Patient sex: M
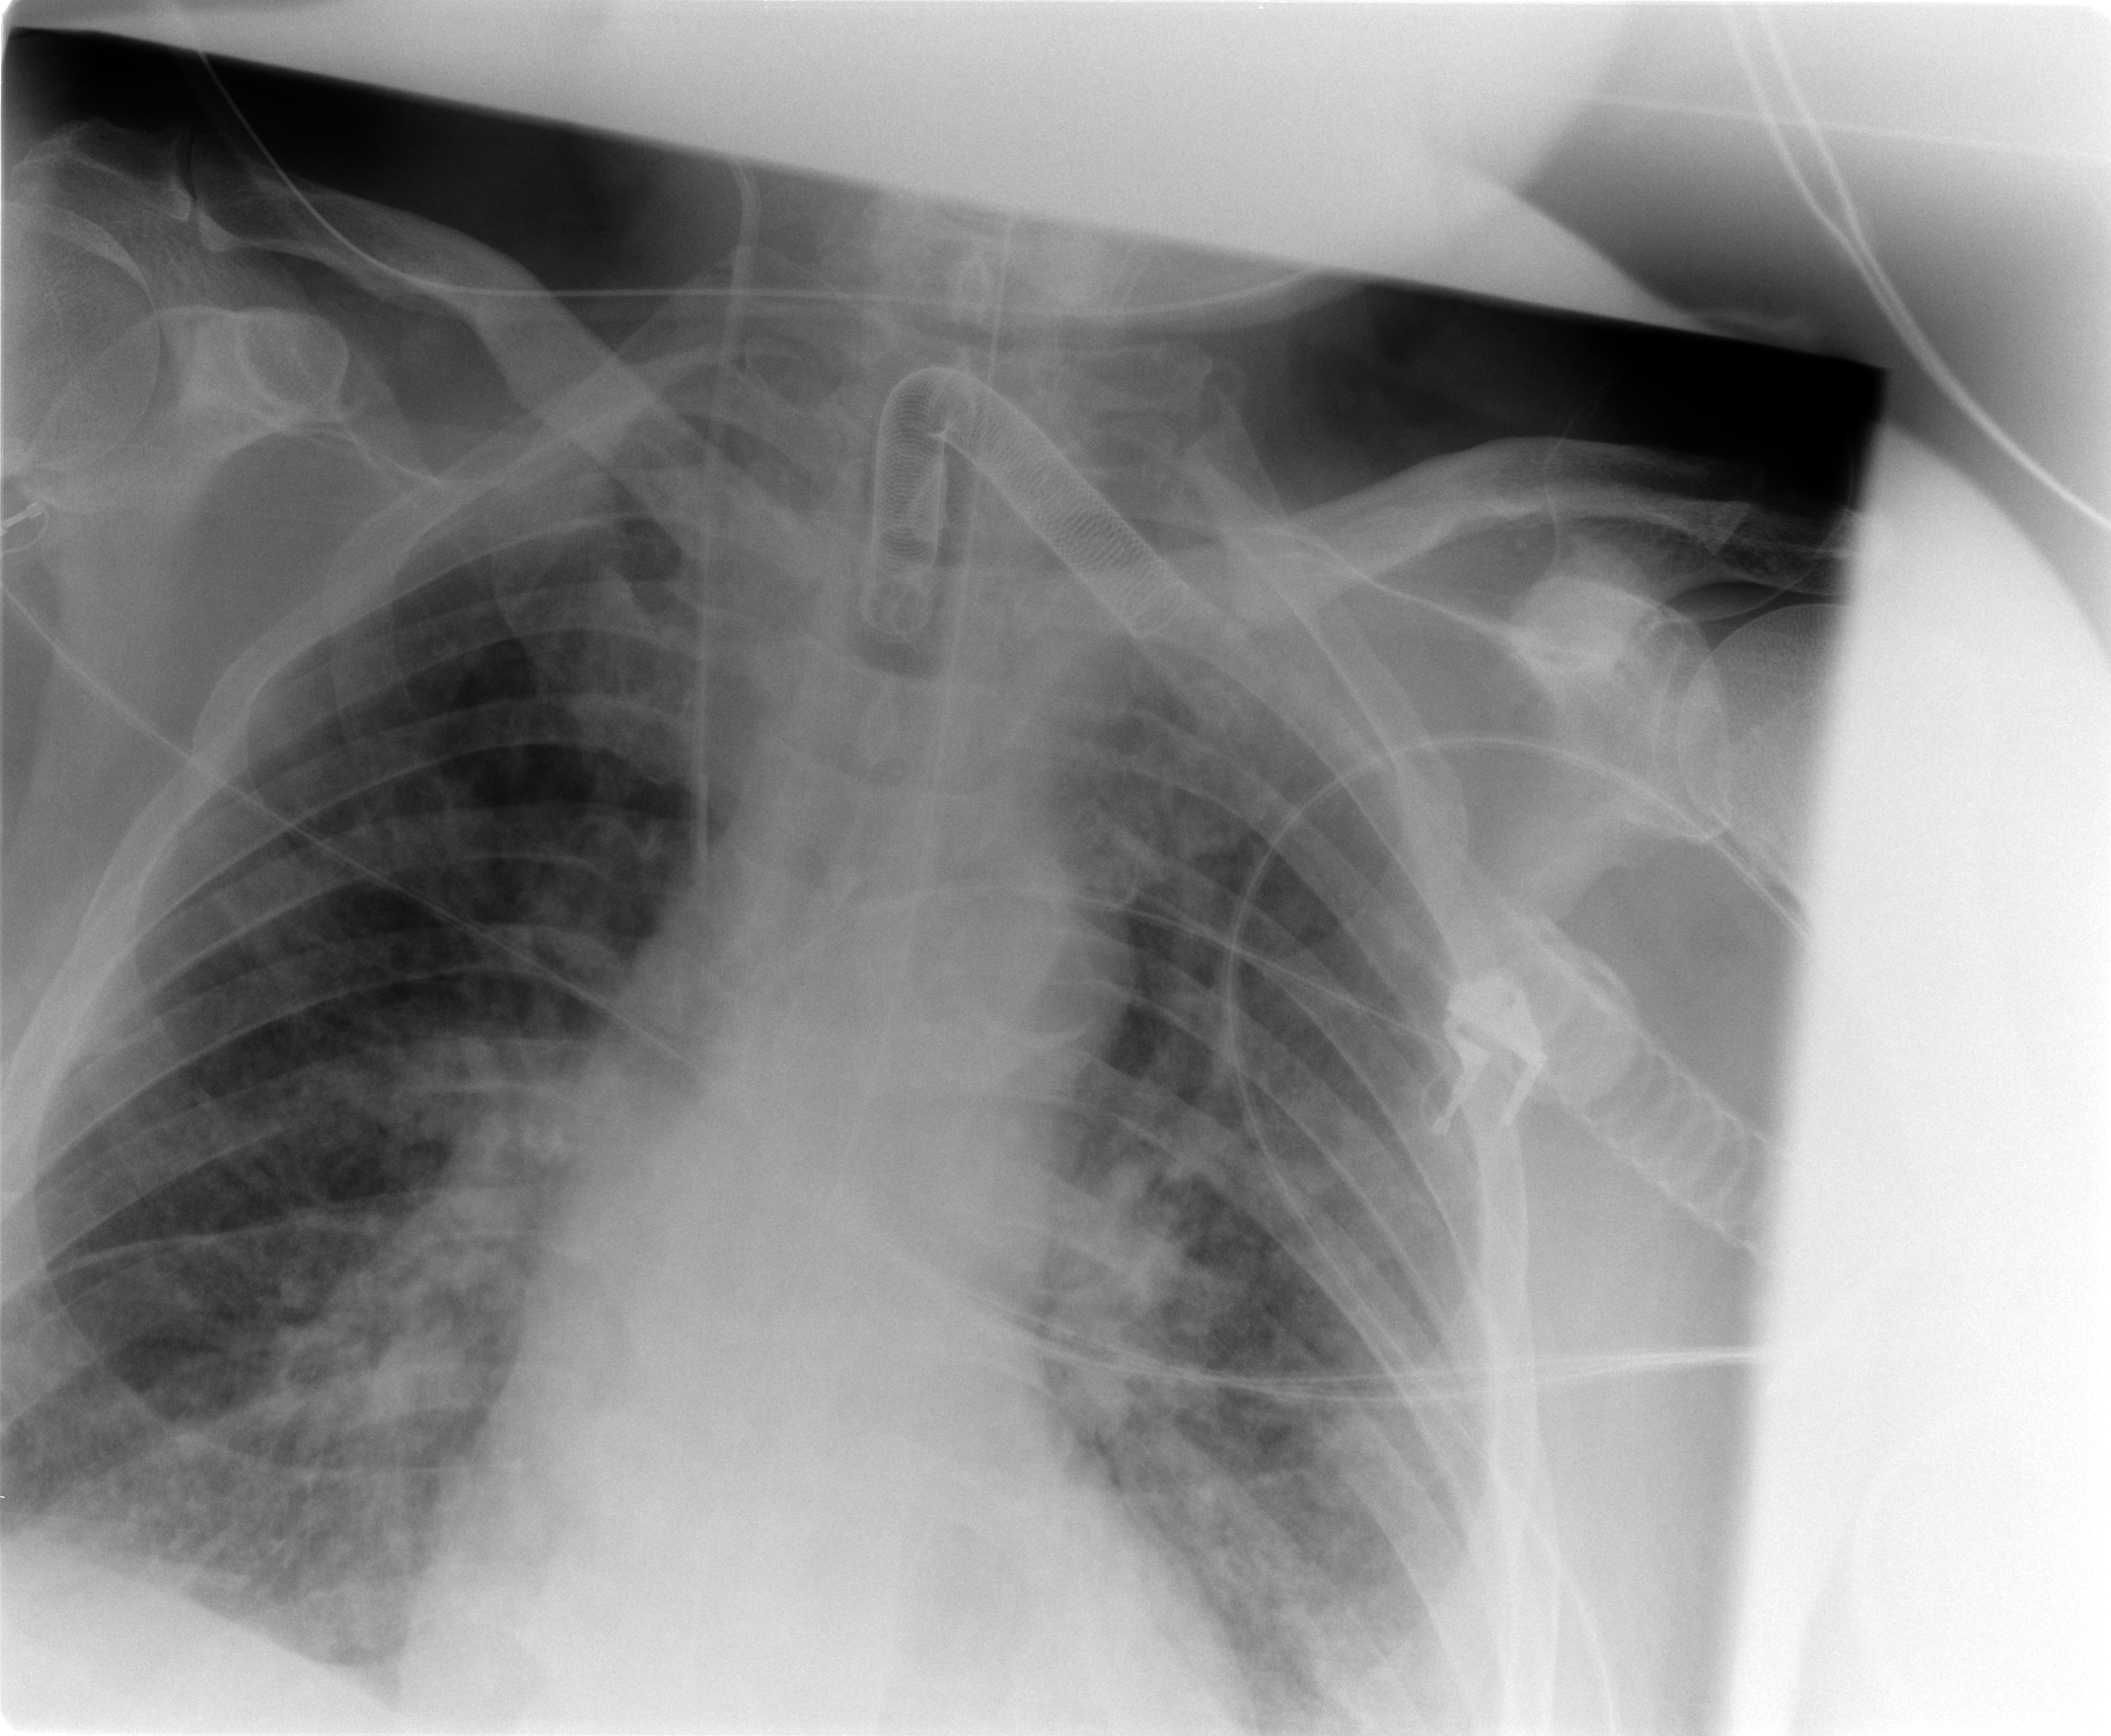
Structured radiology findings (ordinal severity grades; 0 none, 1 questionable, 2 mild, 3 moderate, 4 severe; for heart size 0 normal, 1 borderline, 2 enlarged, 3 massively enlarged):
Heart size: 2
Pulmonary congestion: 3
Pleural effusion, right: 0
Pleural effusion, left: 2
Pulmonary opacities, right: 3
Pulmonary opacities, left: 3
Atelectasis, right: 2
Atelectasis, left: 3